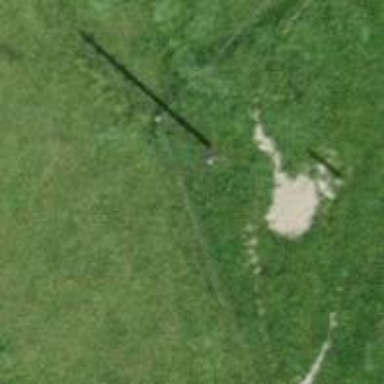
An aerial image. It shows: Power pole.